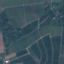
Land use / land cover: PermanentCrop